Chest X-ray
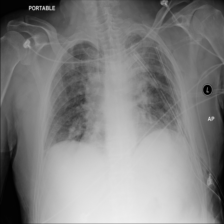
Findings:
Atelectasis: negative
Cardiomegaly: negative
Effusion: positive
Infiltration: positive
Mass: negative
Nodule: negative
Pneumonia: negative
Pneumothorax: positive
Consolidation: negative
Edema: negative
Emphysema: positive
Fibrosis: negative
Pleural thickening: negative
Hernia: negative